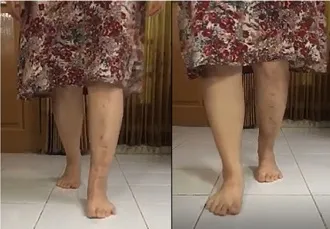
The patient was pain-free and able to walk.
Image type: medical_photograph (skin_photograph)